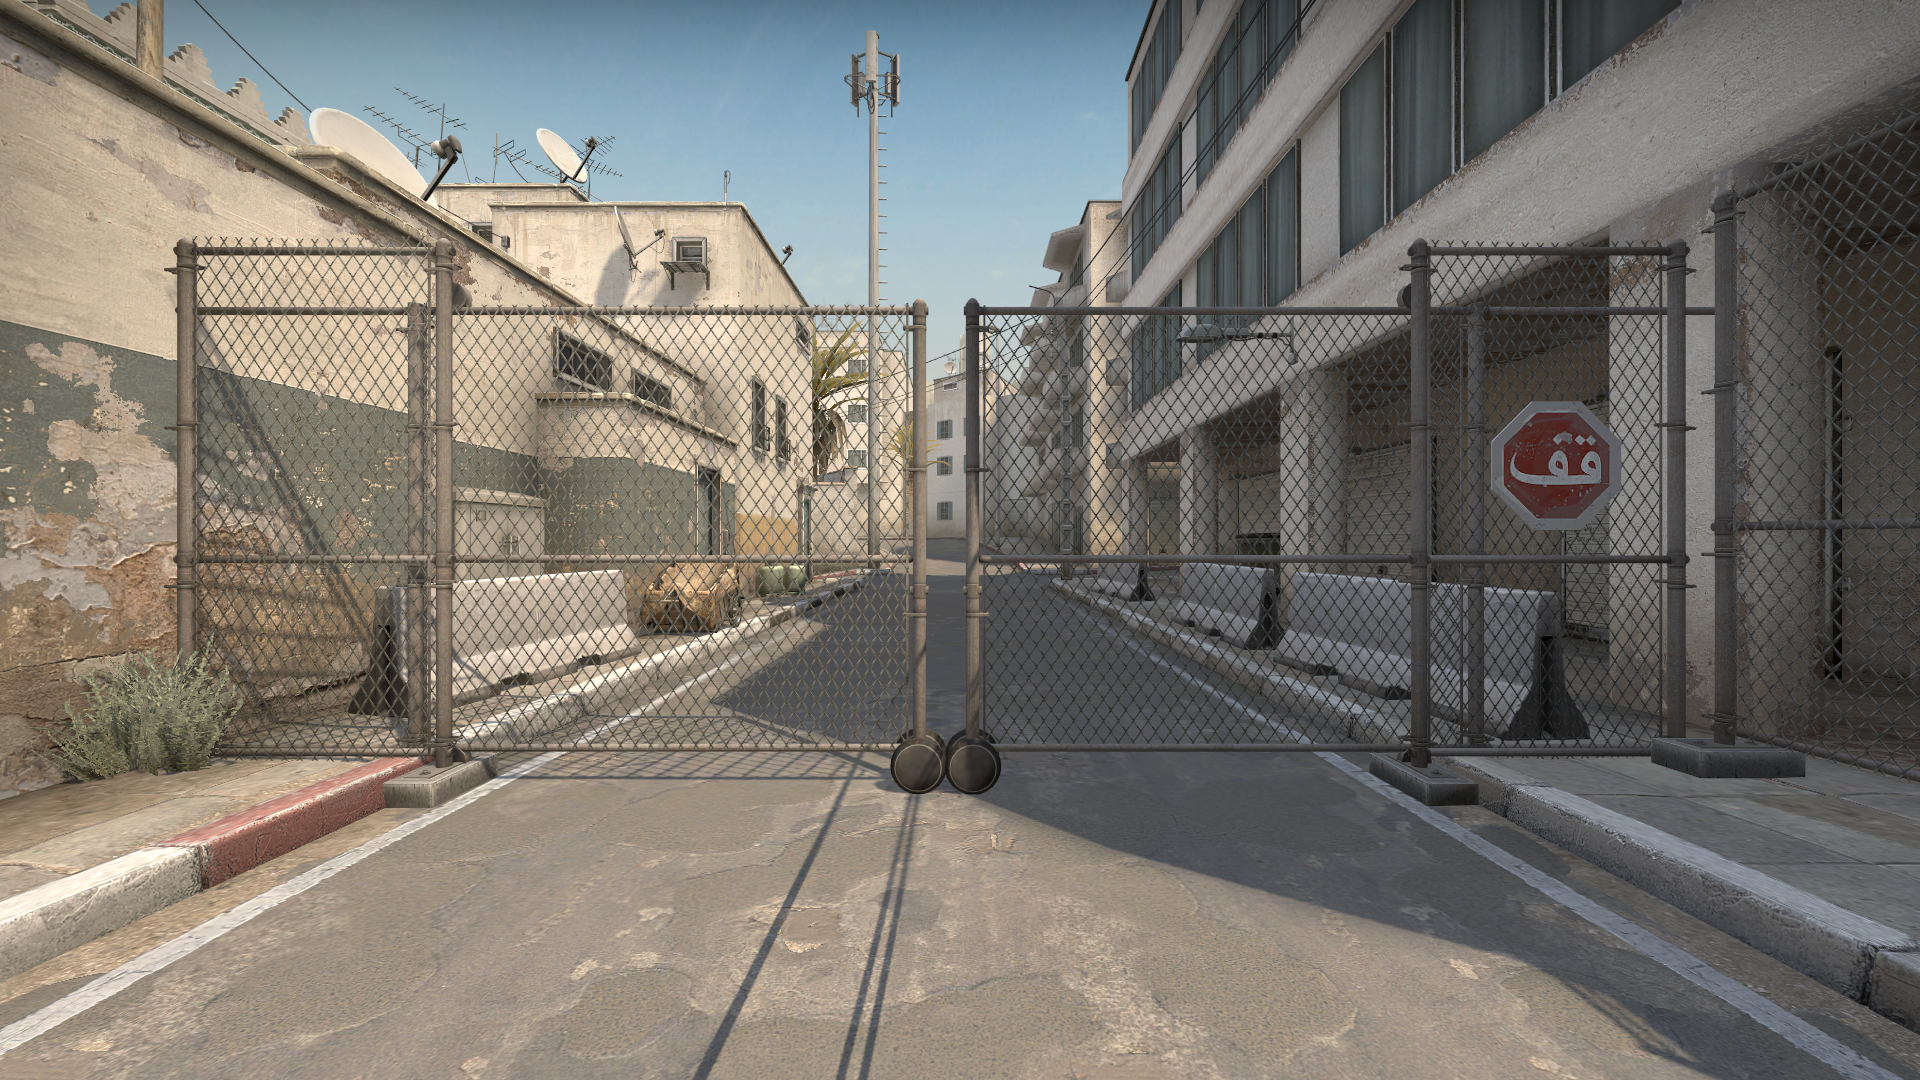
Map: de_dust2